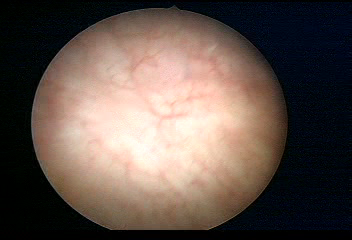
Modality: WLC
Class: Normal mucosa
Bladder cancer association: No